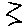
Label: zigzag